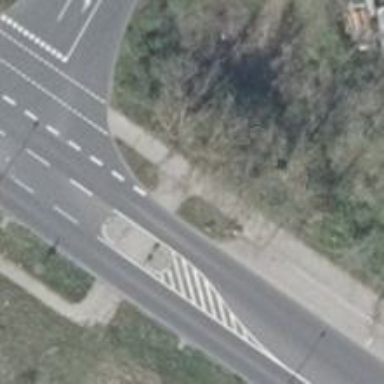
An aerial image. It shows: Tertiary road with asphalt surface.